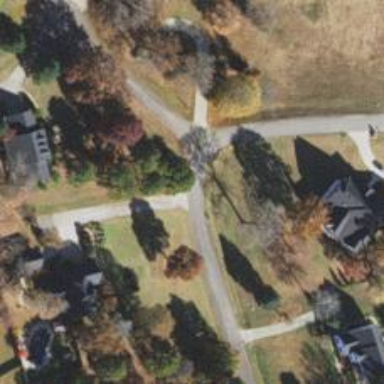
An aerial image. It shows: Residential road.